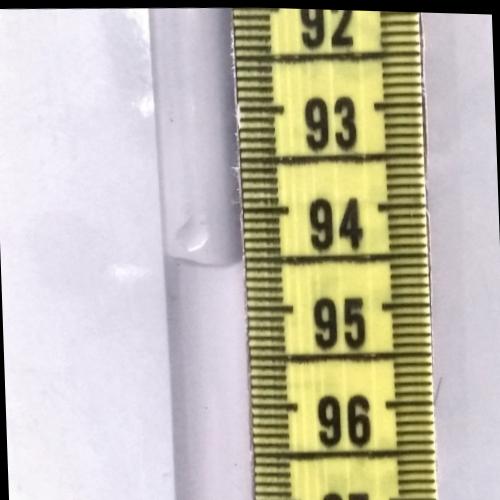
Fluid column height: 94.5 cm